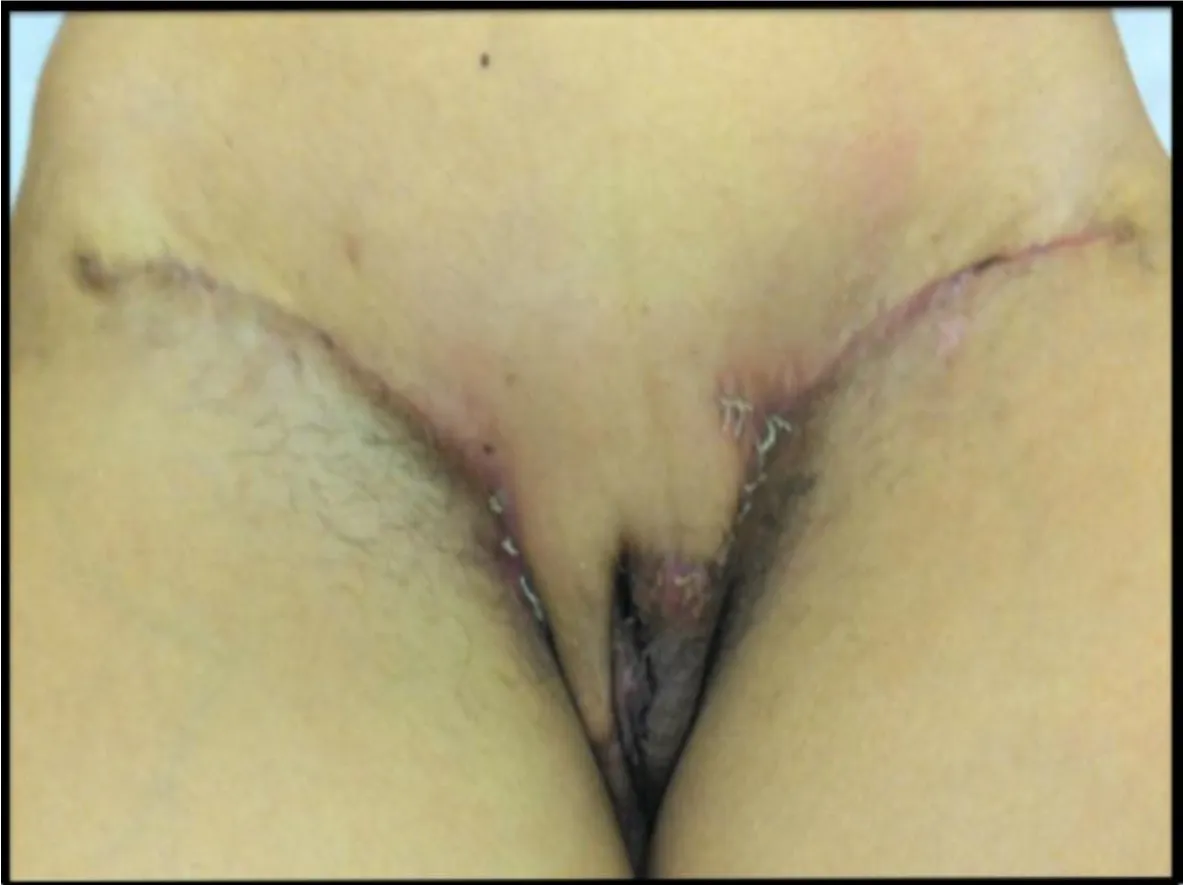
Patient 2: final clinical aspect of the second surgery when primary closure was performed twice.
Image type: medical_photograph (skin_photograph)